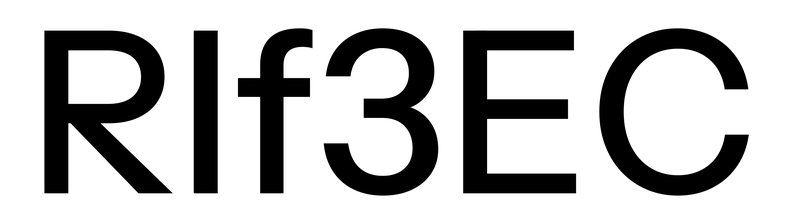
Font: InstrumentSans_Medium